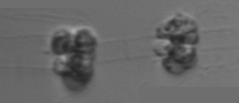
Label: Leptocylindrus_mediterraneus